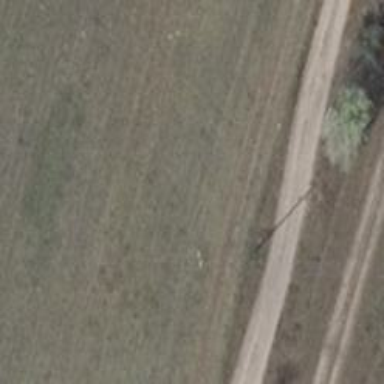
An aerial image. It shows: Minor power line.